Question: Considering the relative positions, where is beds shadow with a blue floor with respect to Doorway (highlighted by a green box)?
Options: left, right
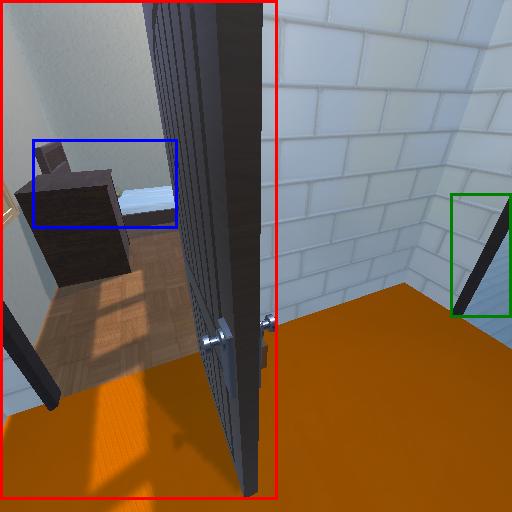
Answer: left